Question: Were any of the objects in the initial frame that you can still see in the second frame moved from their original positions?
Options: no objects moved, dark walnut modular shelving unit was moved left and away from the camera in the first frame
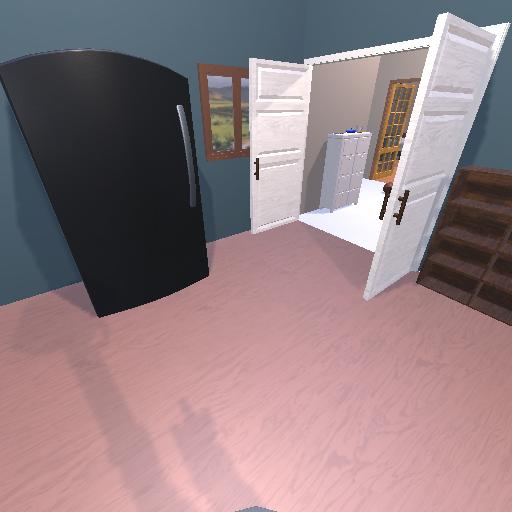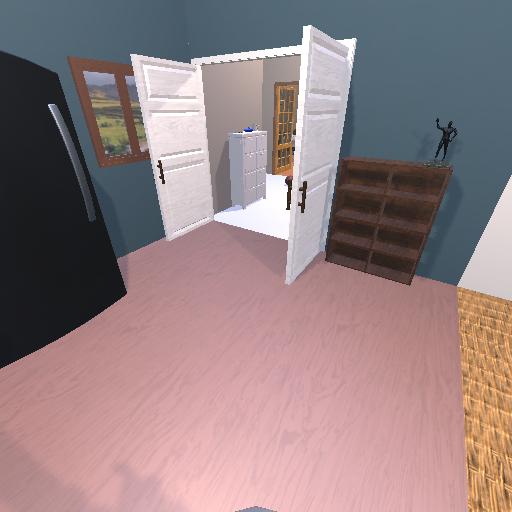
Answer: no objects moved